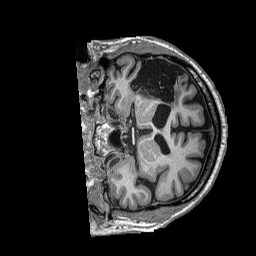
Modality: T1w
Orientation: coronal
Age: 54
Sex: male
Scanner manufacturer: siemens
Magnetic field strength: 3 T
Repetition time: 2.53 s
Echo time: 0.00144 s